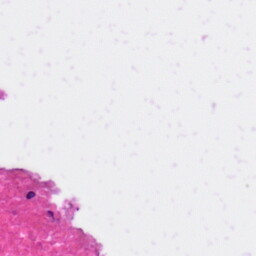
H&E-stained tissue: Skin